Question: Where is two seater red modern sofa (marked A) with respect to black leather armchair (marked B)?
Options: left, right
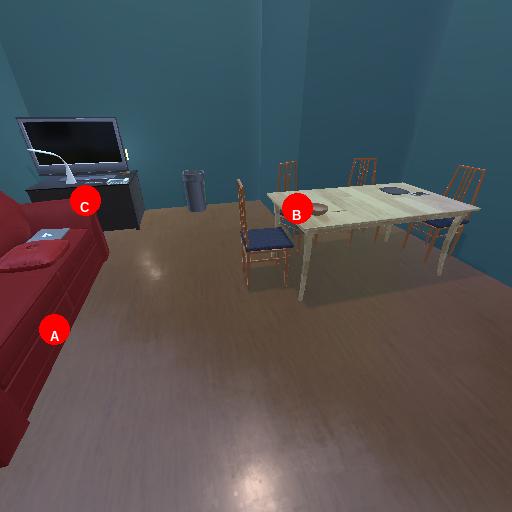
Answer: left